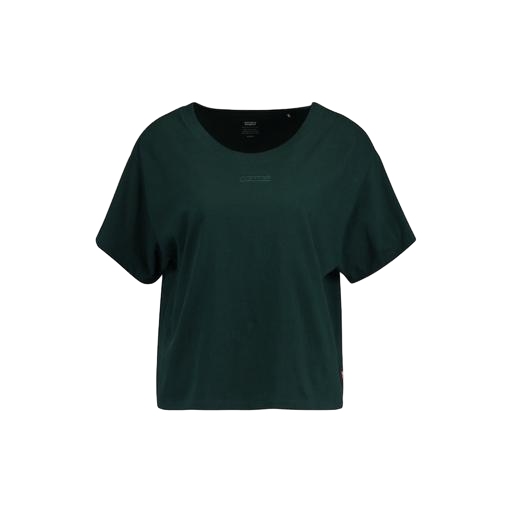
t-shirt green, boxy fit t-shirt, mid t-shirt, white background